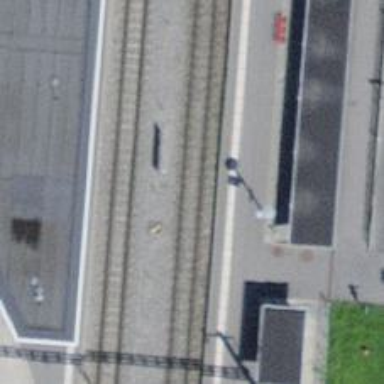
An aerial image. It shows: Public transport stop position along the railway.